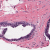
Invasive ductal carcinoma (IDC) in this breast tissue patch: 0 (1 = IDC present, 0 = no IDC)